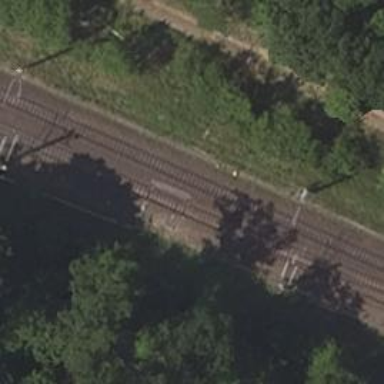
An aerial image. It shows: Railway signal.